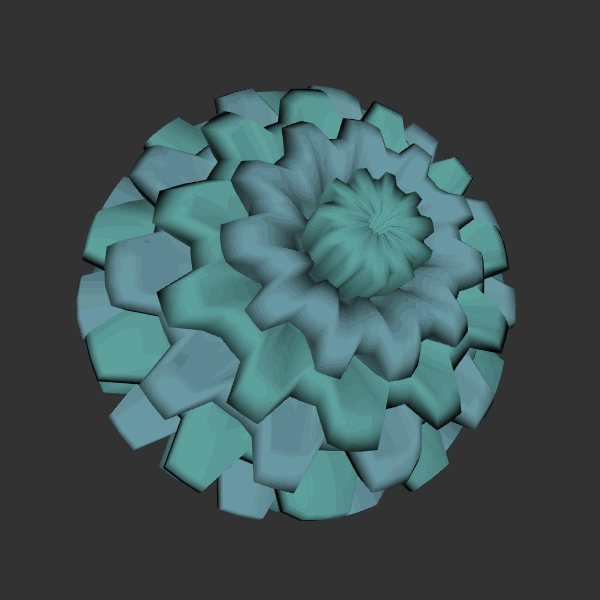
Background: dark